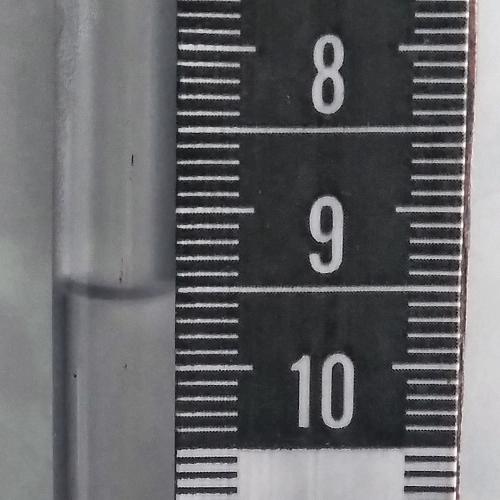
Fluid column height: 9.5 cm